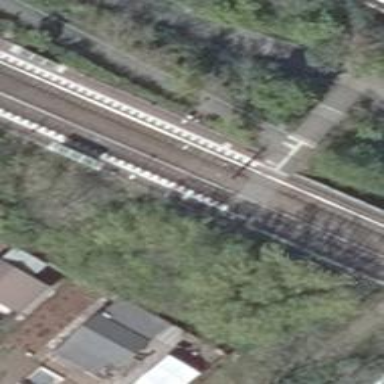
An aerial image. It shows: Tram crossing on the railway.